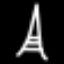
Label: The Eiffel Tower